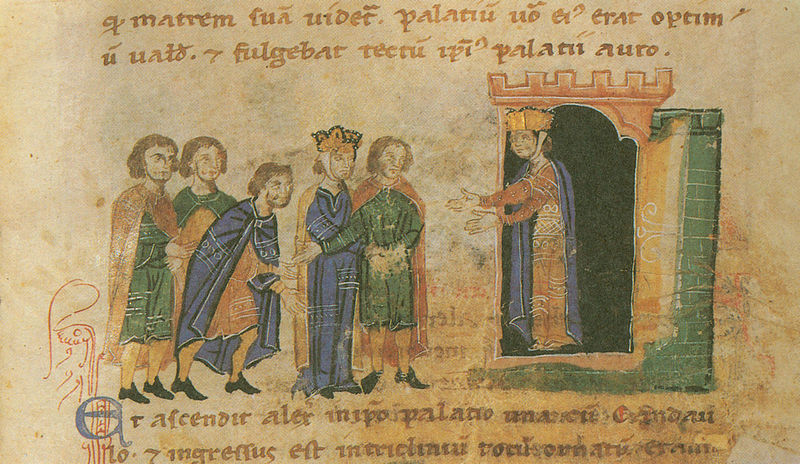
Titel: Alexanderroman
Institution: Leipzig, Stadtbibliothek
Schlagwörter: blau, umhang, grün, bunt, schwarz, szene, zeichnung, rot, krone, turm, farbig, schrift, schuhe, könig, zinnen, eingang, buch, illustration, mittelalter, empfang, könige, königin, heilige, buchmalerei, königinnen, mitelalter, initialie, mittelalter schrift, begrü?ung, schulderlass